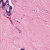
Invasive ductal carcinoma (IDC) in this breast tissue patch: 0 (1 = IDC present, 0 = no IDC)